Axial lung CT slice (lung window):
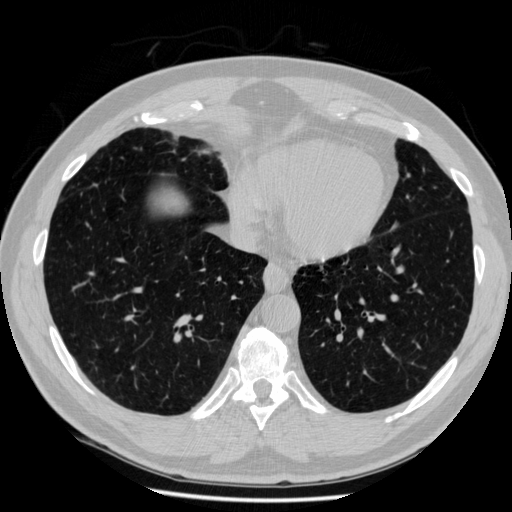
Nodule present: no